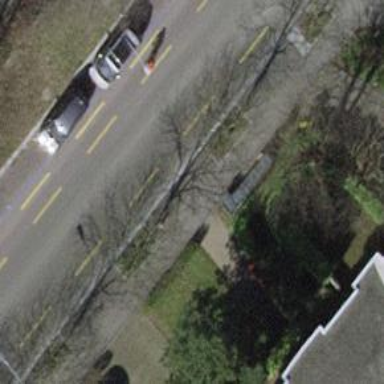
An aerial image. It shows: Avenue lined with trees.